Question: I am trying to produce an animated gif of simple binary tree insertion using the 'dot' and 'convert' utilities of ubuntu. But it is not exactly working as I want. The animated gif which I get at the end does not show the complete tree and only shows the root node.
To test the program, just put some random integers and stop the input part with -1.
'''
#include<stdio.h>
#include<stdlib.h>
struct node{
int value;
struct node *left,*right;
};
typedef struct node node;
node *root;
FILE *out;
node *insert(node *,int);
node *new_node(int);
int main()
{
root = NULL;
int temp;
int k = 0;
while(1)
{
scanf("%d",&temp);
if( temp == -1) break;
root = insert(root,temp);
take_snap(k++); // this function writes the dot file and create a jpg image for the current tree
}
animate();
// this function use convert utility to combine all the images made earlier and create a animated gif
return 0;
}
node *new_node(int x)
{
node *new = (node *) malloc(sizeof(node));
new->left = new->right = NULL;
new->value = x;
return new;
}
node *insert(node *s,int temp)
{
if( s == NULL)
return new_node(temp);
else if( s->value < temp )
s->right = insert(s->right,temp);
else if( s->value > temp )
s->left = insert(s->left,temp);
return s;
}
take_snap(int index)
{
out = fopen("temp.dot","w");
fprintf(out,"graph {
");
if( root )
fprintf(out,"%d
",root->value);
dottify(root);
fprintf(out,"}
");
fclose(out);
char tempstr[100];
sprintf(tempstr,"dot -Tjpg temp.dot -o image%d.jpg",index);
system(tempstr);
}
dottify(node *s)
{
if( s )
{
if(s->left)
{
fprintf(out,"%d -- %d
",s->value,(s->left)->value);
dottify(s->left);
}
if(s->right)
{
fprintf(out,"%d -- %d
",s->value, (s->right)->value);
dottify(s->right);
}
}
}
animate()
{
//system("convert *.jpg -resize 200x200 *.jpg");
system("convert -delay 100 -loop 0 image*.jpg animation.gif");
system("eog ./animation.gif");
}
'''
What am I doing wrong?
I tried using the 'resize' operator yet I did not get what I wanted.
<URL>

EDITED:
I have commented out the resize part, somehow it was making more than necessary jpgs.But the problem still remains.
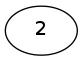
Answer: There are two problems with 'convert *.jpg -resize 200x200 *.jpg':
- 'convert'- 'convert'
Like this:
'''
for i in *.jpg ; do convert $i -resize 200x200! $i ; done
'''
But due to scaling the result will be not very nice.
The other thing you can do is to force graphviz to generate fixed size images, just add some graph attributes: 'ratio=fill, size="2,2!", resolution=100'.
Like this:
'''
take_snap(int index)
{
out = fopen("temp.dot","w");
fprintf(out,"graph {
");
fprintf(out,"graph [ratio=fill, size="2,2!", resolution=100];
");
'''
The problem is that all images will be 200x200px size, except the one for a single-node graph.
I don't know why this is the case. But you can fix this one image with 'convert'.
'''
convert image0.jpg -resize 200x200! image0.jpg
'''
The result looks like this: